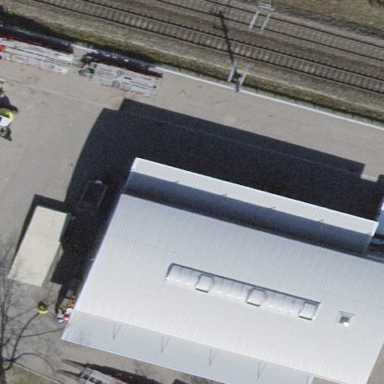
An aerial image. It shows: Commercial building.